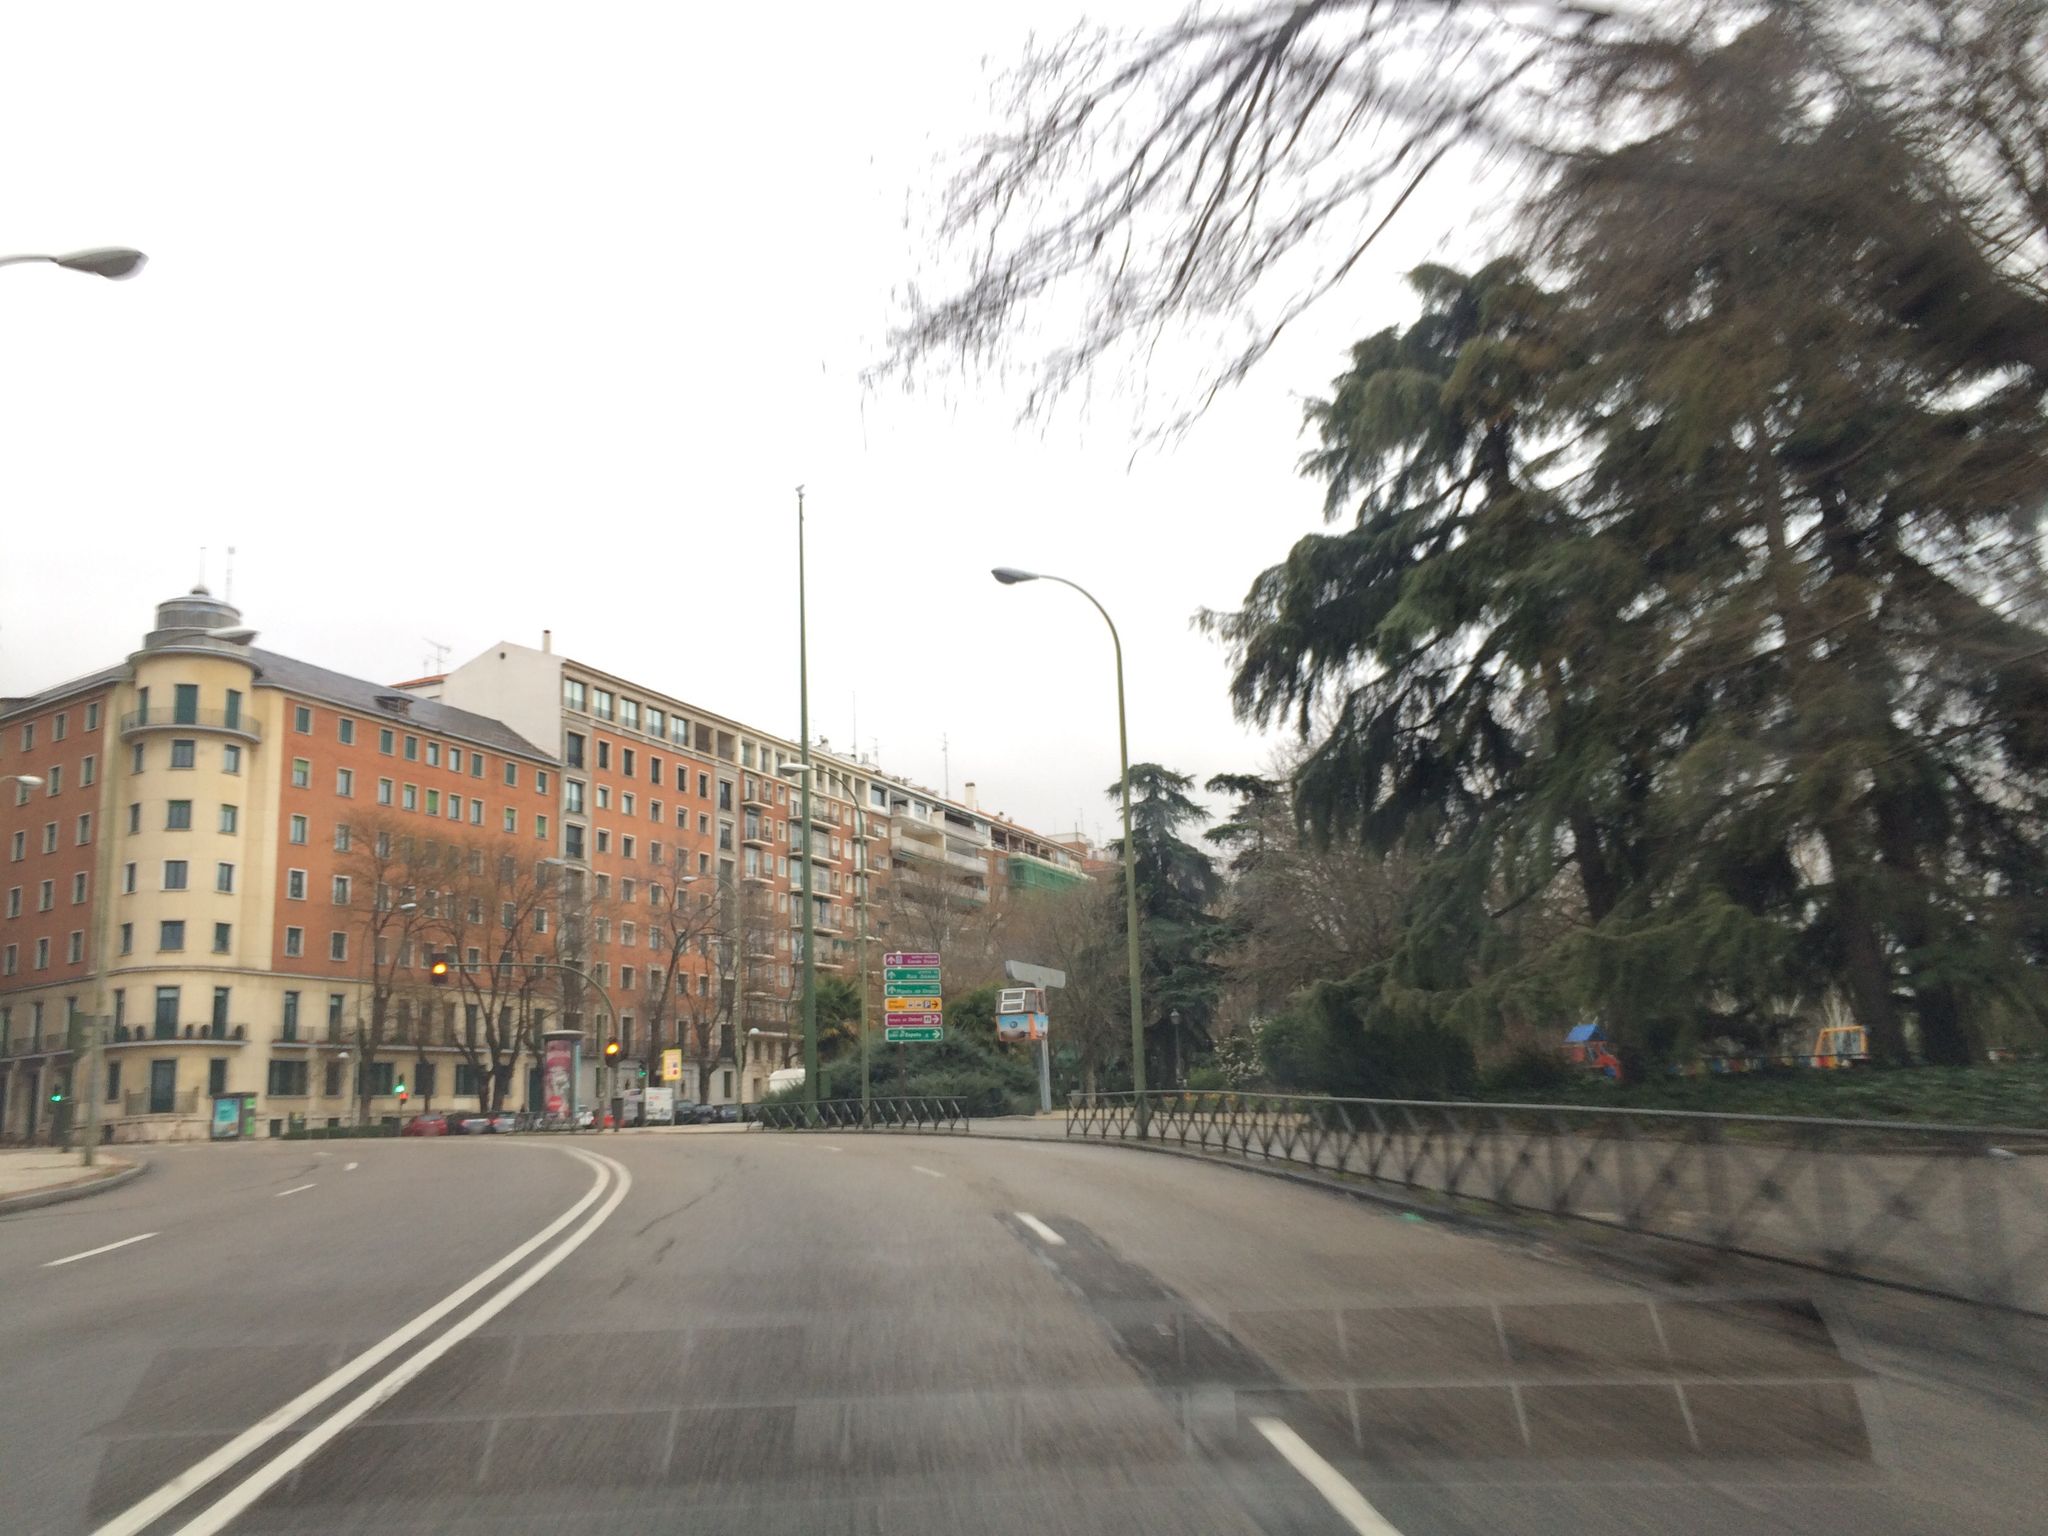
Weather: cloudy
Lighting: day
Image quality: slightly poor
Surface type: driving surface
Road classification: primary
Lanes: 4, 6
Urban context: urban centre
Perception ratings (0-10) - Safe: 8.74, Lively: 7.61, Beautiful: 7.37, Boring: 3.32, Depressing: 7.09, Wealthy: 8.43